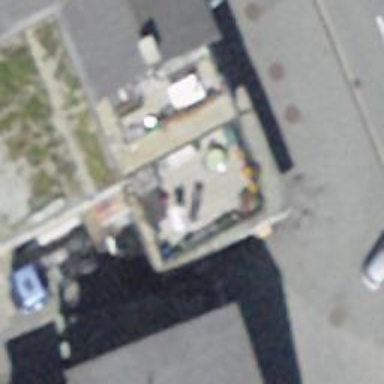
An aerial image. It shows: Car repair shop.